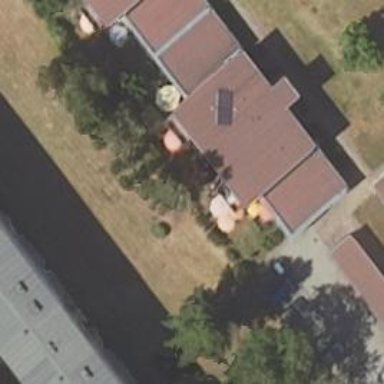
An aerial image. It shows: Terrace building.